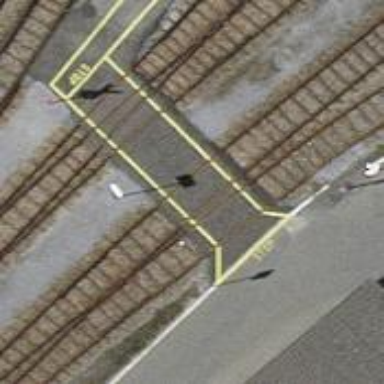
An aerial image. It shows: Railway yard with one track in service.